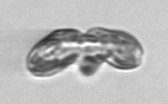
Label: Karenia